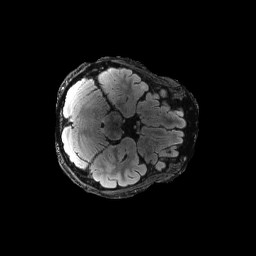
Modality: FLAIR
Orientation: axial
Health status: ill
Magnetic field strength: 3 T